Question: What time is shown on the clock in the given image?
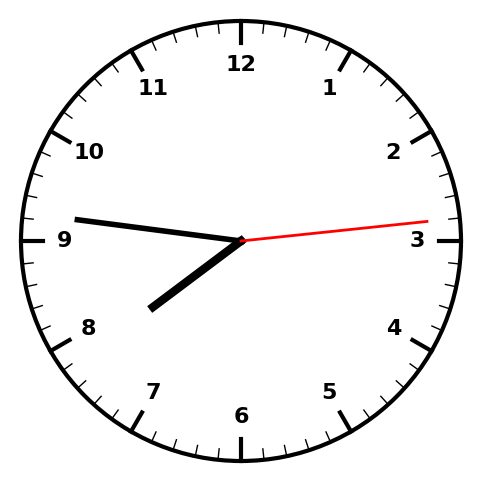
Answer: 07:46:14